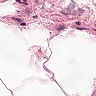
Metastatic tissue present: no